Field crop: maize
Growth stage: 1
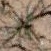
Species: salsola